Question: I'm getting the following error when trying to update my cocoa pods...

Any help would be great. Thanks internet.
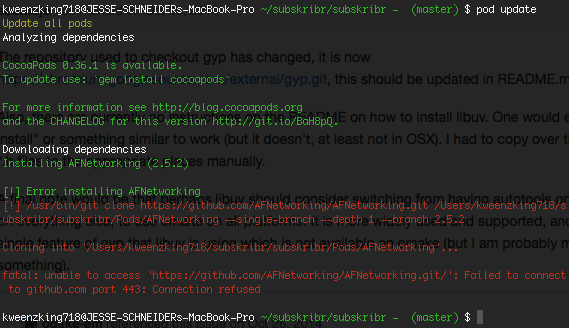
Answer: I'm having the same problem. Here's the reason:
<URL>